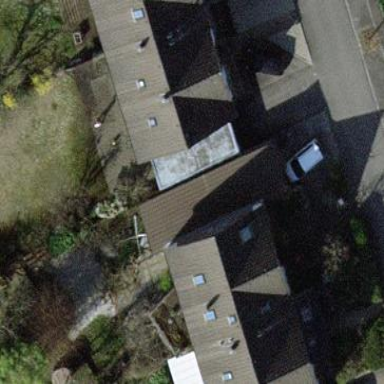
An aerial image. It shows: Group of garages.